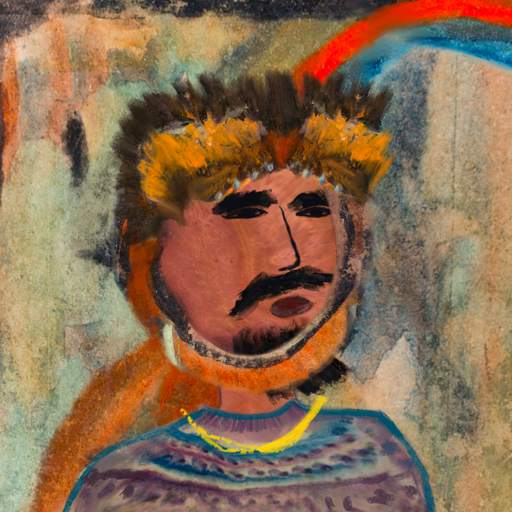
Background: Childish, Head And Neck Side: Mother_And_Son_Mother, Face Side: Mosgoul, Bust: HillGirl, Hair Side: Childish, Head Accessory: Gypsy_Queen, Second Necklace: Blank, Necklace: Irani_1, Baby: Blank